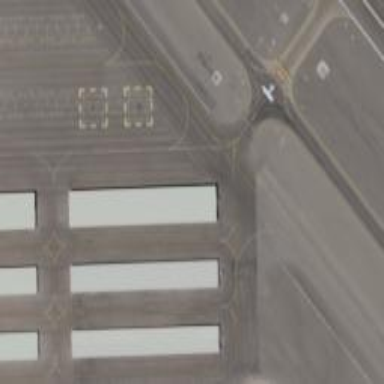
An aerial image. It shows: View of taxiway at the airport.